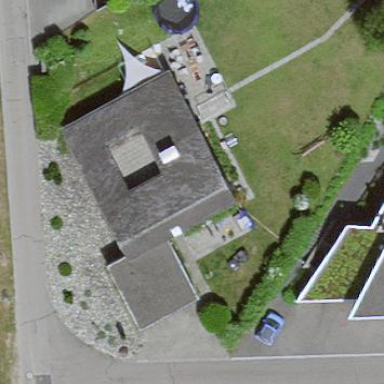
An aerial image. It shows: Residential building with flat roof.